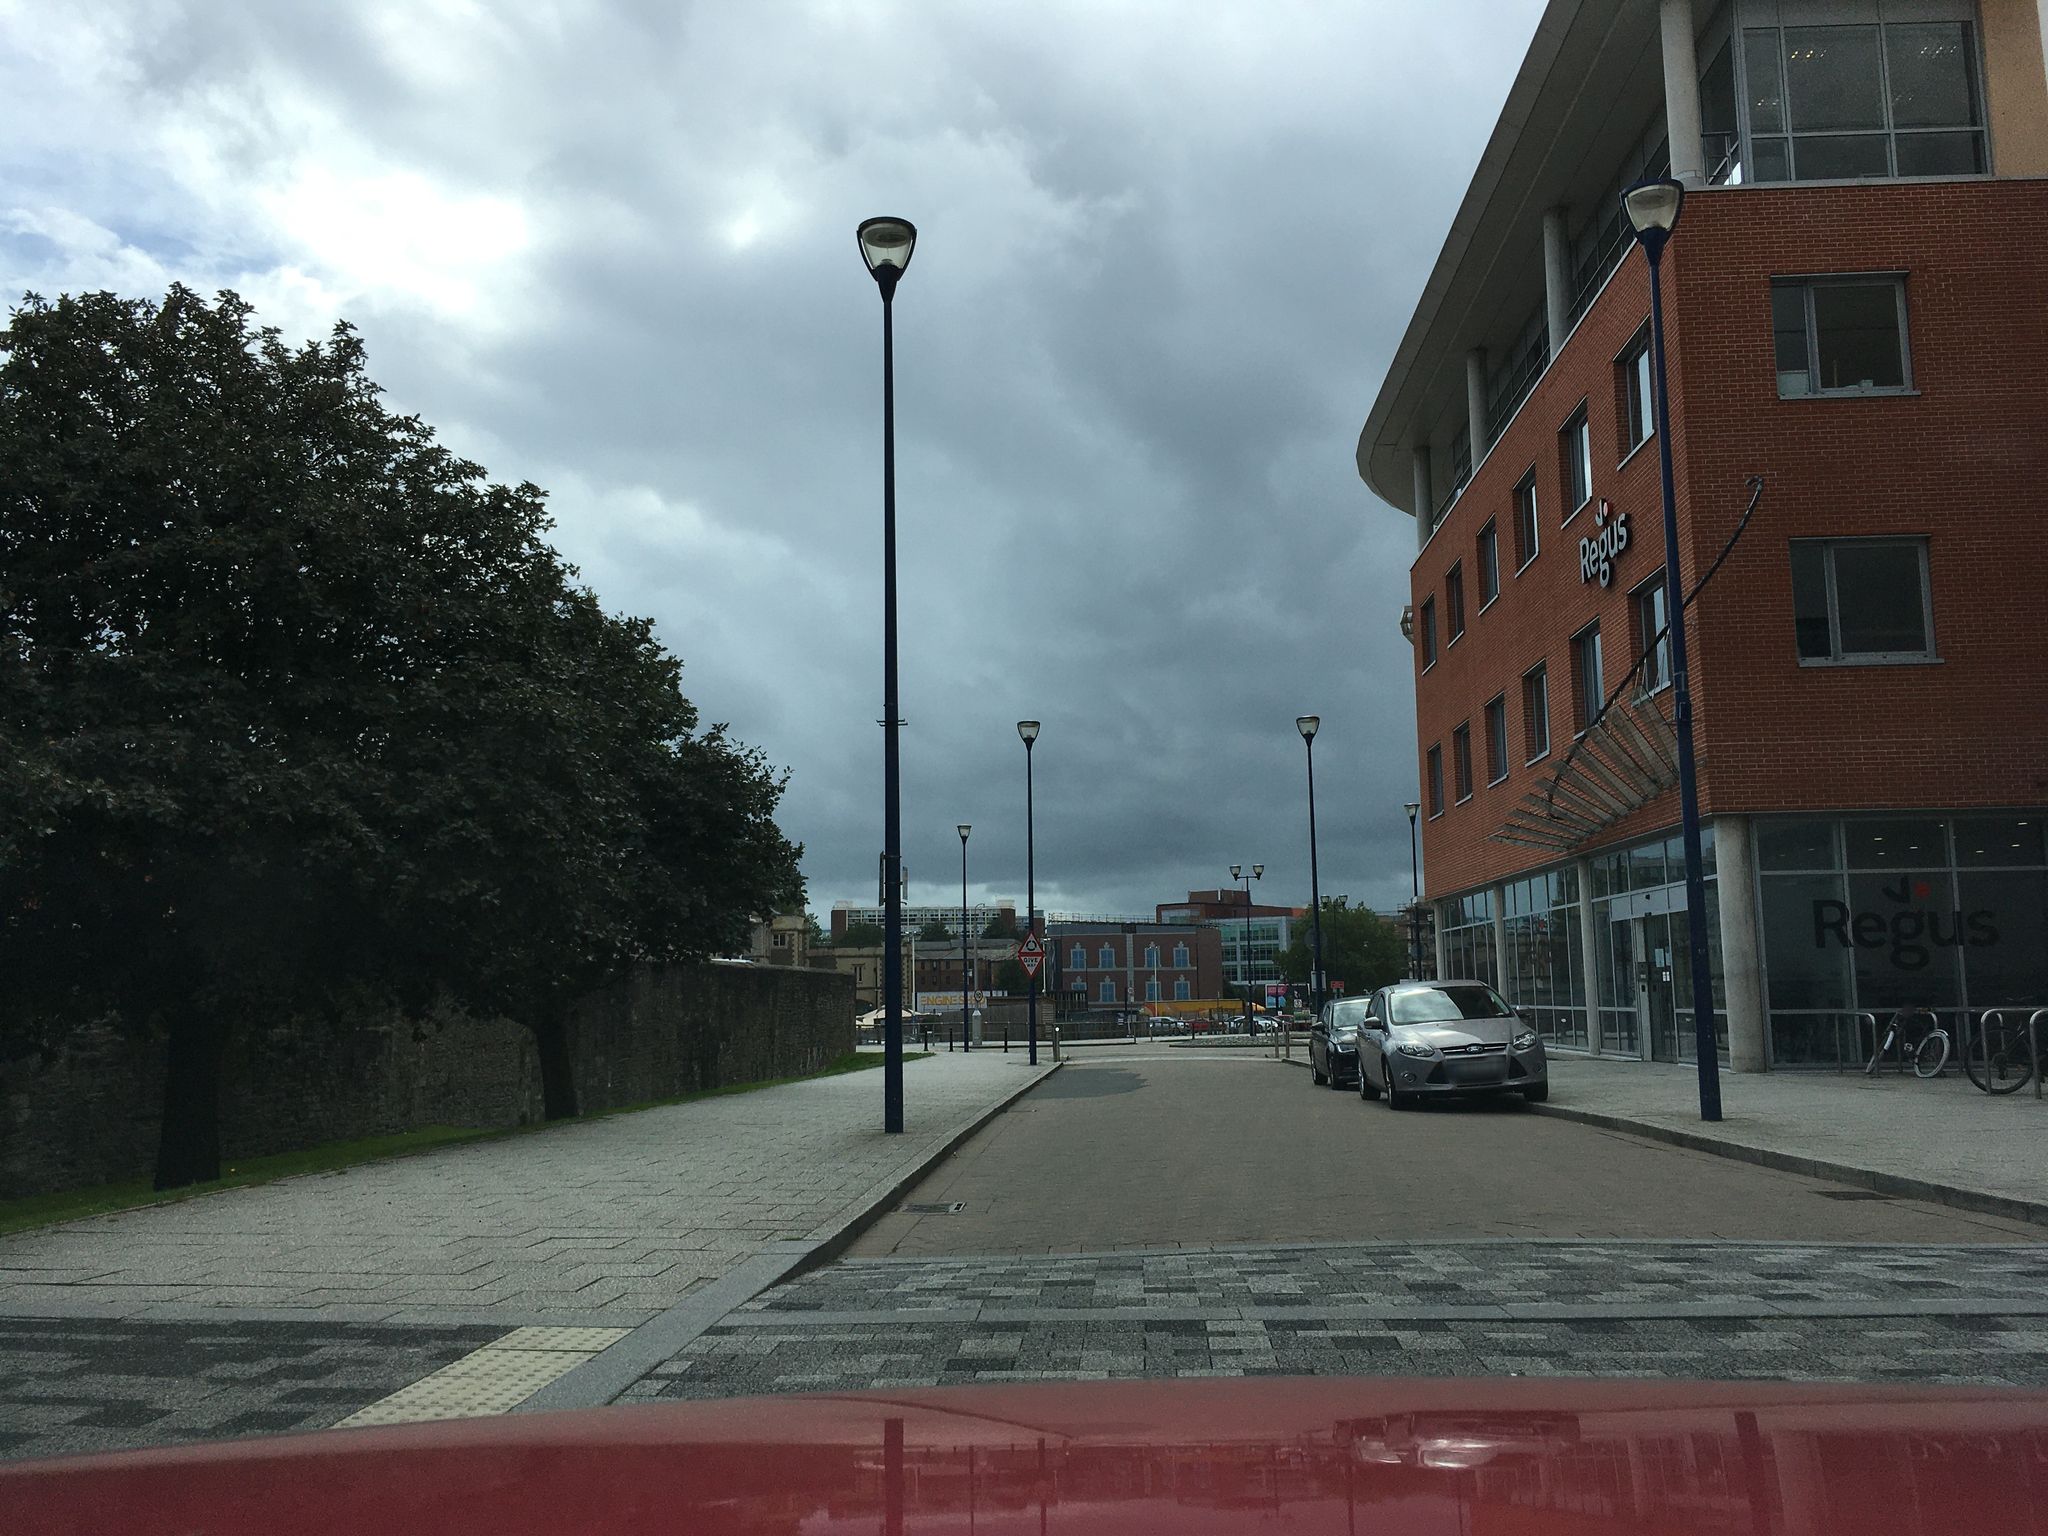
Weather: cloudy
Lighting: day
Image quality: good
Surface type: driving surface
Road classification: unclassified, living_street
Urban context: urban centre
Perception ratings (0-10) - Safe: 8.56, Lively: 4.7, Beautiful: 6.91, Boring: 3.13, Depressing: 8.1, Wealthy: 5.53